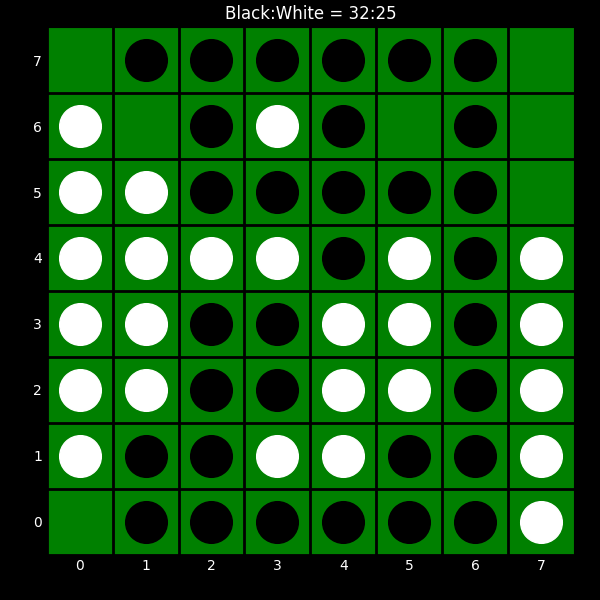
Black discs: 32
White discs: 25